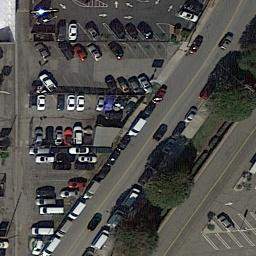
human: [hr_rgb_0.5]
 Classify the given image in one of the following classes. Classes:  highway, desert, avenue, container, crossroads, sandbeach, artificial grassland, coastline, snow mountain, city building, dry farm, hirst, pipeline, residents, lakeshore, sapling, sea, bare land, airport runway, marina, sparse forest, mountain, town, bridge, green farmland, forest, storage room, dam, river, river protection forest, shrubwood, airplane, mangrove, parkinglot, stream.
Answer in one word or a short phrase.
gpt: parkinglot